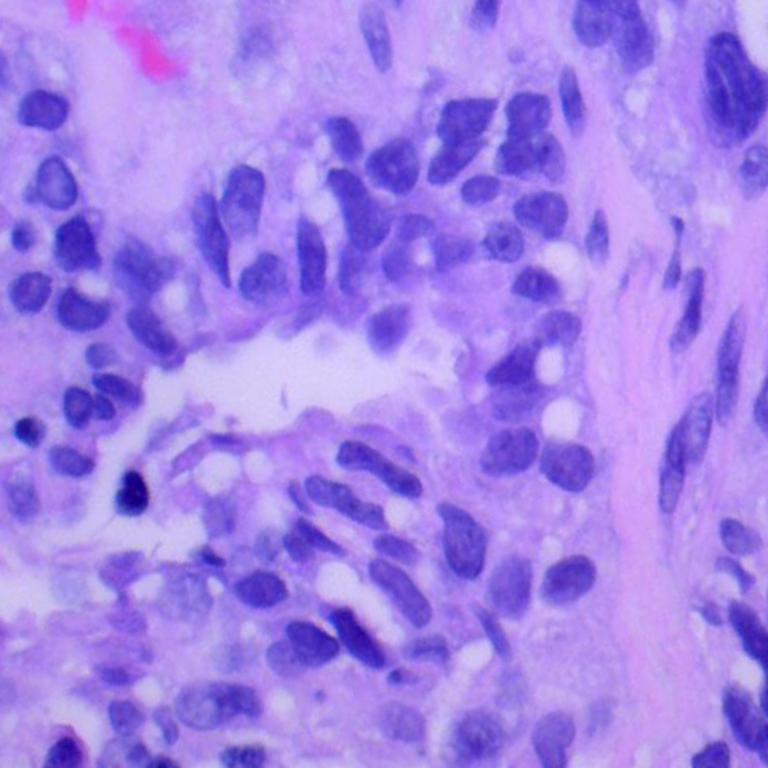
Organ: lung
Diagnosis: adenocarcinomas